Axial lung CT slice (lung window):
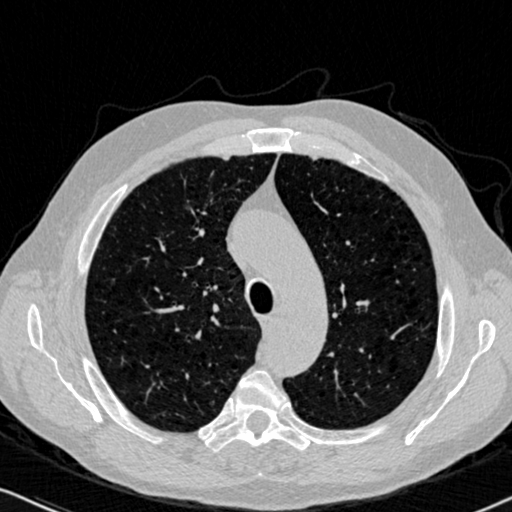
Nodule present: no